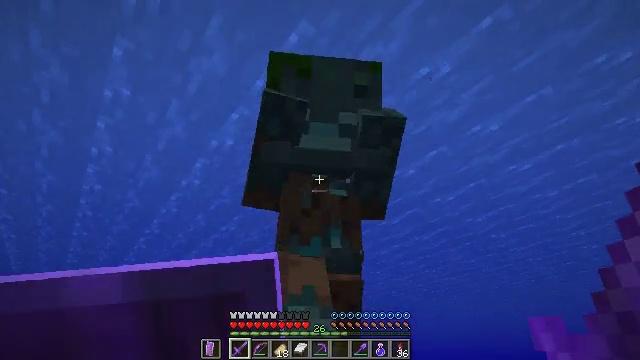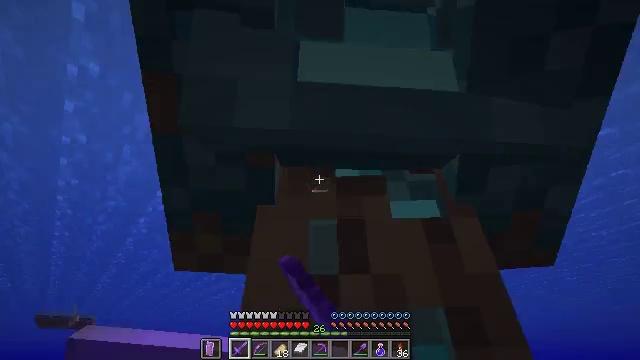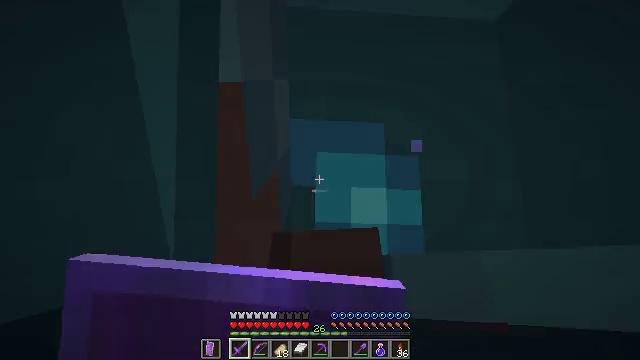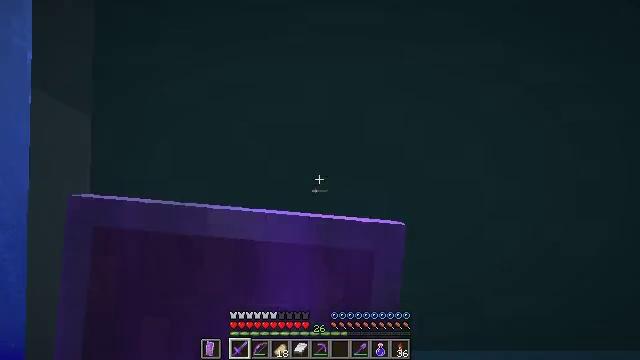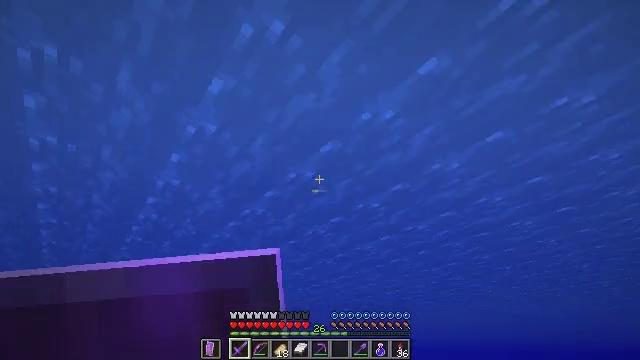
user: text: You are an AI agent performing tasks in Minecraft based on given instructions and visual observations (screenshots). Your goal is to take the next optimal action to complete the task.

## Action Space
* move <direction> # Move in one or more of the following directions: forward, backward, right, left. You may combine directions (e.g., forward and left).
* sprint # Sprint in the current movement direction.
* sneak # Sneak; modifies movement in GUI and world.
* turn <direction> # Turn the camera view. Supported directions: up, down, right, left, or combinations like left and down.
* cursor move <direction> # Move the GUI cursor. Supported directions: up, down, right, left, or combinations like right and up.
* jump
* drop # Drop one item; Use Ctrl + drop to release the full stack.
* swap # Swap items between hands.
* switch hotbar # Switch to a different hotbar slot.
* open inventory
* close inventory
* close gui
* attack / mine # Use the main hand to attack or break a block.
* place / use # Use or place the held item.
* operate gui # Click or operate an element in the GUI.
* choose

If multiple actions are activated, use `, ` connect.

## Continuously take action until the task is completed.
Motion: motion action
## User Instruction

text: Eliminate the undead.
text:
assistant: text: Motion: move forward, sprint, attack / mine and use / place
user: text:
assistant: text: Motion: move forward, attack / mine and use / place
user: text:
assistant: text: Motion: move forward, attack / mine and use / place
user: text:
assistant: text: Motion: turn left and down, attack / mine
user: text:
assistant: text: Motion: no_op